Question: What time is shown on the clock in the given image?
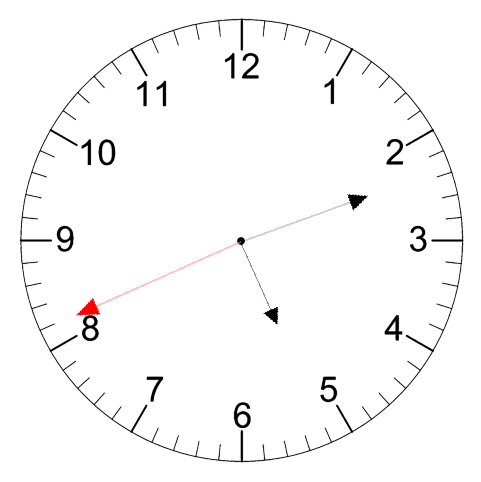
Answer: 05:11:41